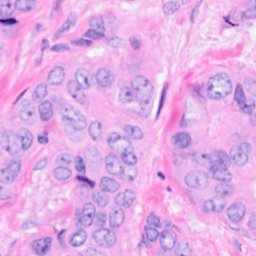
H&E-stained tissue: Breast